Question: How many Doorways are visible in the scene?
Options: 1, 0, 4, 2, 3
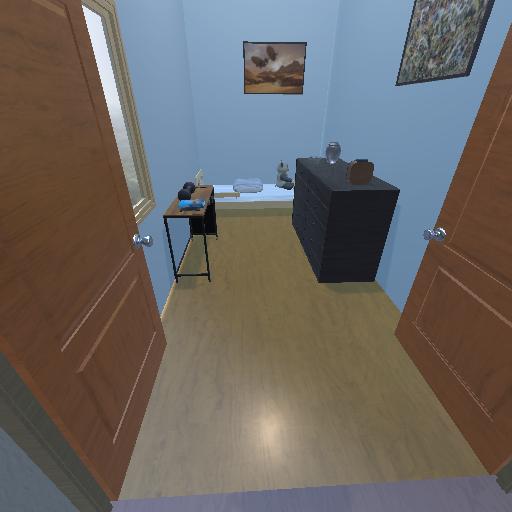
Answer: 1